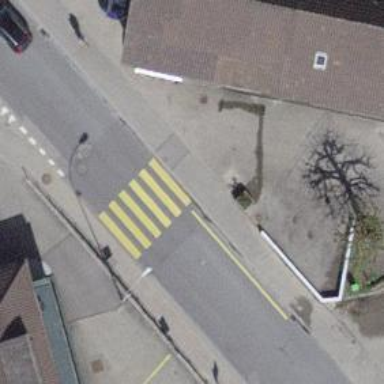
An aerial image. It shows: Uncontrolled zebra crossing on the road.